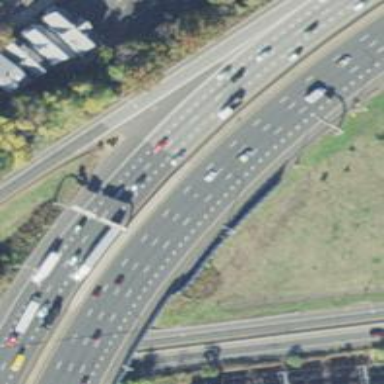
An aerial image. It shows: Motorway junction.